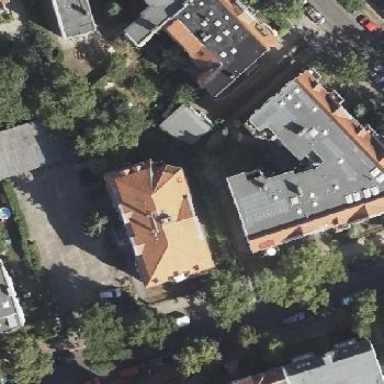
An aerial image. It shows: Building with apartments featuring unique double saltbox roof shape.